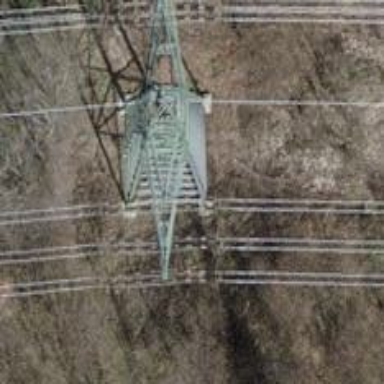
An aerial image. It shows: Power line in the image.